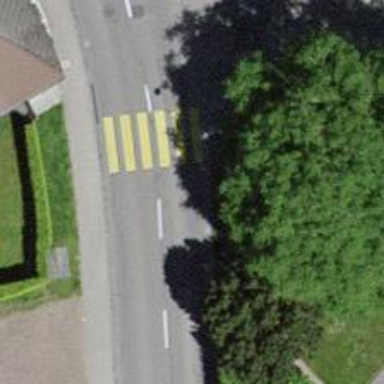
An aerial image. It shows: Uncontrolled road crossing.